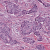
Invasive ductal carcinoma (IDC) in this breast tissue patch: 1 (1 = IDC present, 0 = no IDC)